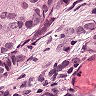
Metastatic tissue present: yes